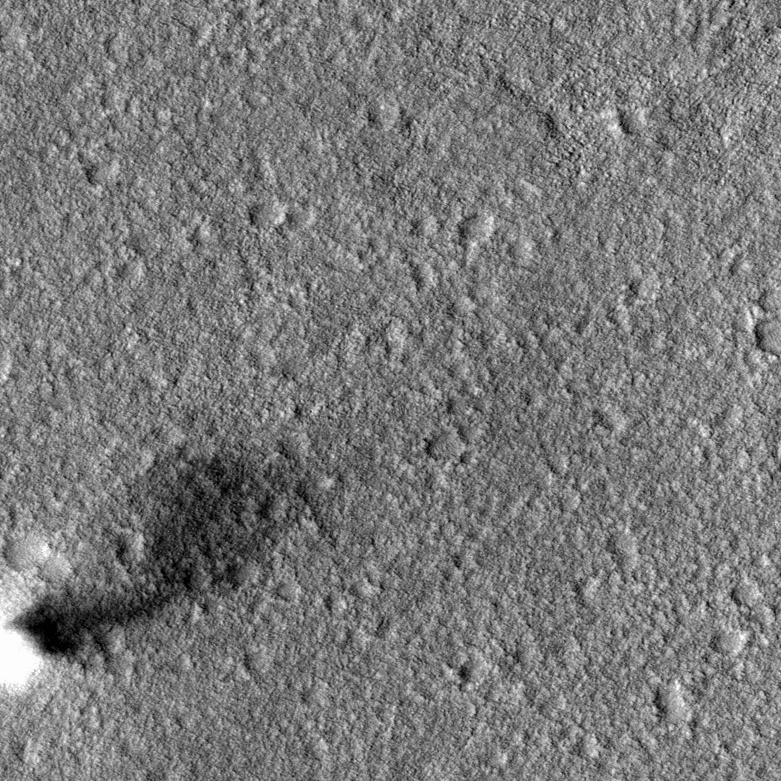
Label: dustdevil